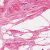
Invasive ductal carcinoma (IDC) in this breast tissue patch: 0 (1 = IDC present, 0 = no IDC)